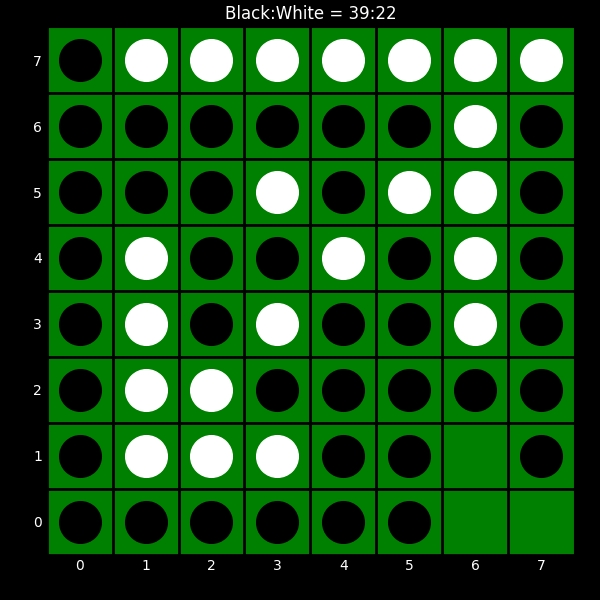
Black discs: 39
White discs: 22